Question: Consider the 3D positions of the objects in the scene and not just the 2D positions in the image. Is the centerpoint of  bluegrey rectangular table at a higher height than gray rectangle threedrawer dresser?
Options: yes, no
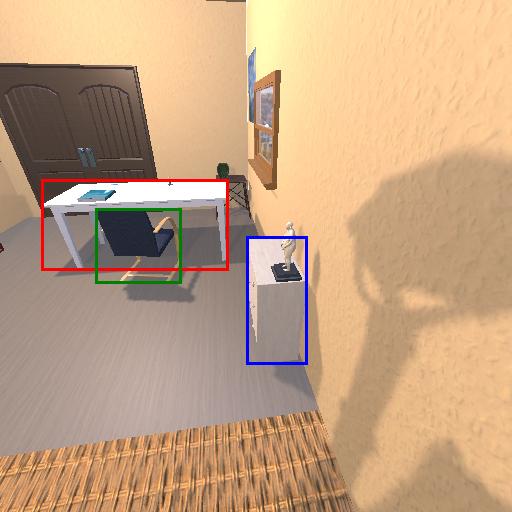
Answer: yes